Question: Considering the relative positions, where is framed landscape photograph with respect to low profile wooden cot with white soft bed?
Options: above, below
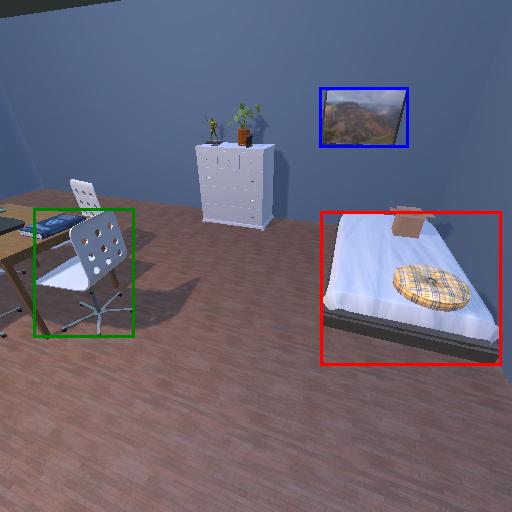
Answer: above